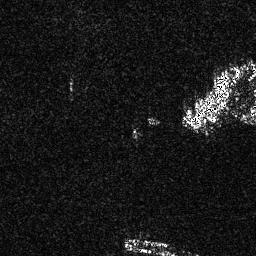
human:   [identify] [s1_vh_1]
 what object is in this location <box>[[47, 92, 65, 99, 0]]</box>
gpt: <ref>1 medium ship at the bottom</ref>